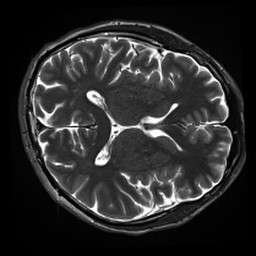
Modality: inplaneT2
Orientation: axial
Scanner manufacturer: siemens
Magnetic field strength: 3 T
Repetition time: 11 s
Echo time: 0.059 s